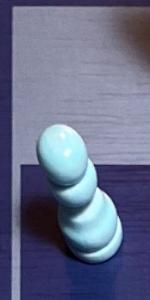
Label: Pawn_White